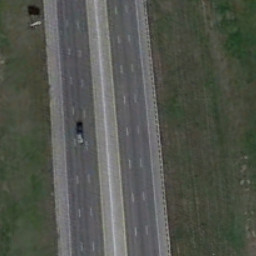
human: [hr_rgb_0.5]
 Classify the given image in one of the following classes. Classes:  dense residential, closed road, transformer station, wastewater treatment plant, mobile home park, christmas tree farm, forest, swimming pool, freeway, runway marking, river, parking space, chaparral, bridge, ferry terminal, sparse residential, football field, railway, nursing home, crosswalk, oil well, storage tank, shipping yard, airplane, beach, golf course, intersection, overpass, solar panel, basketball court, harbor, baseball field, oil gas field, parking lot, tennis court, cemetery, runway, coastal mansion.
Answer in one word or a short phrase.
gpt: freeway